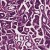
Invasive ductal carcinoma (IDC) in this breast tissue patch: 1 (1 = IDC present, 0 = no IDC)